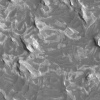
Atmospheric dust classification: not_dusty